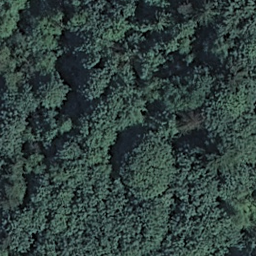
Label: forest